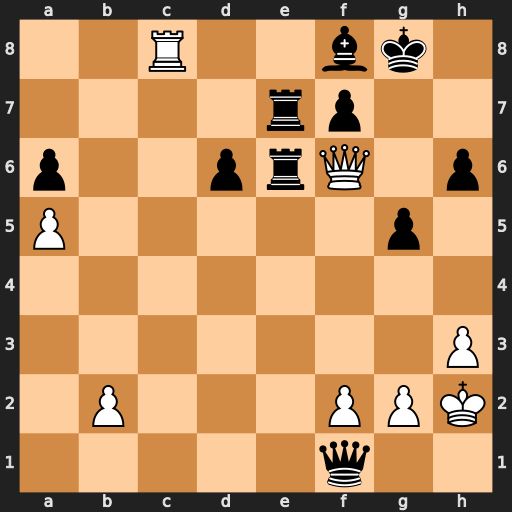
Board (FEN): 2R2bk1/4rp2/p2prQ1p/P5p1/8/7P/1P3PPK/5q2
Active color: w
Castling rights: -
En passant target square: -
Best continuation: Rxf8+ Kxf8 Qh8#